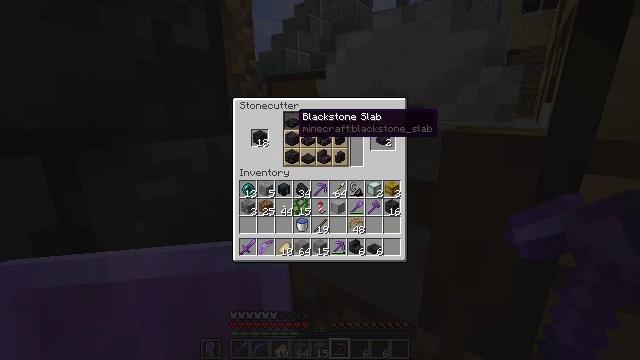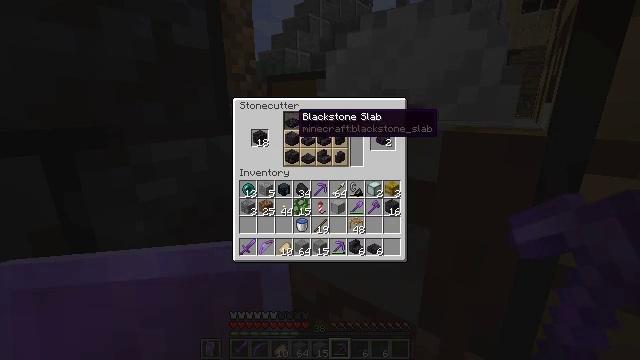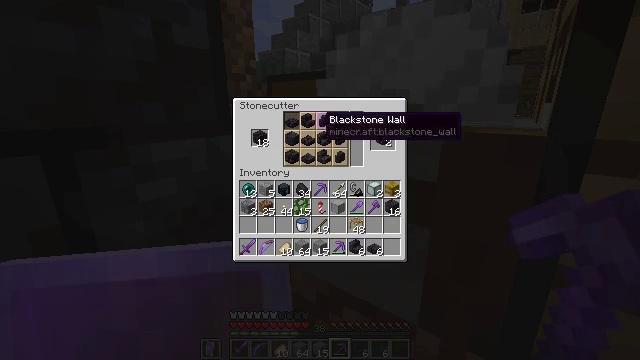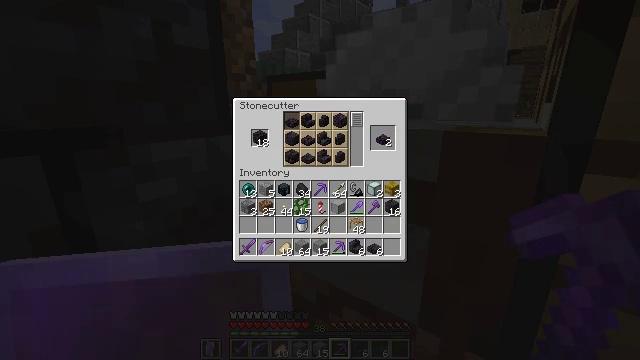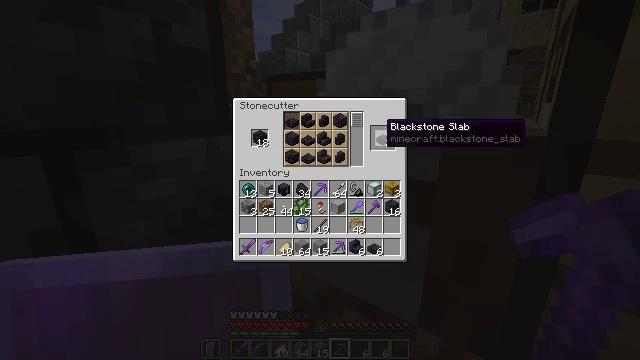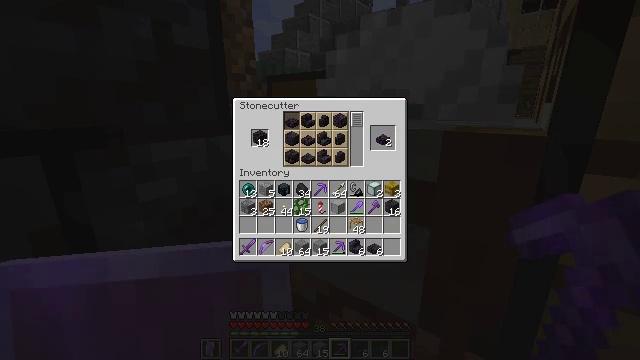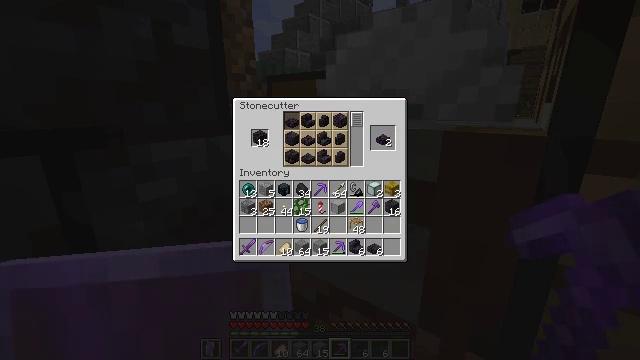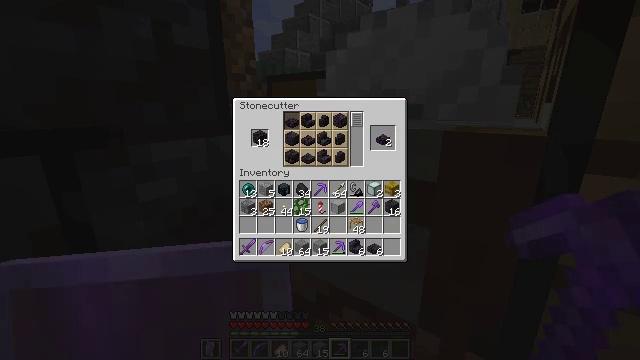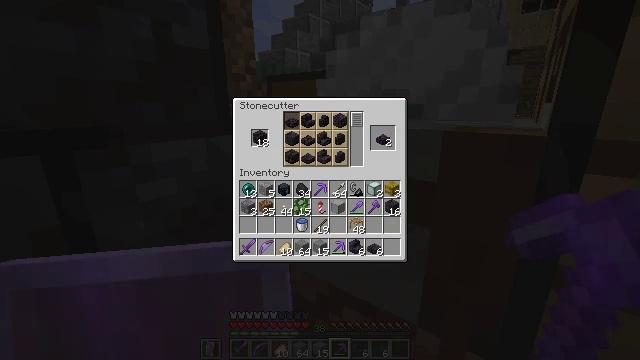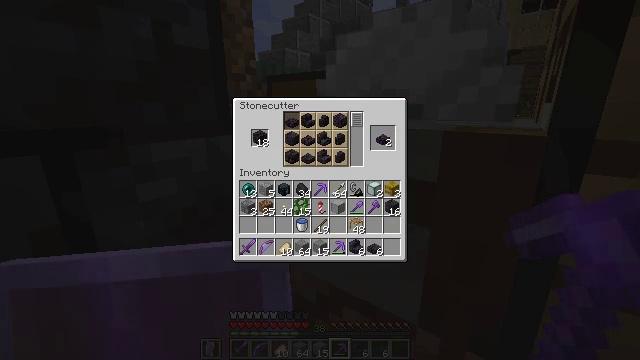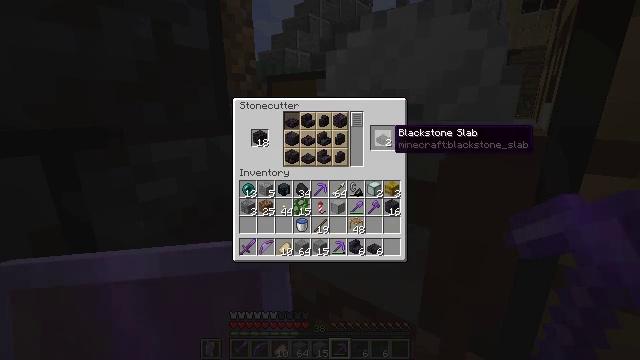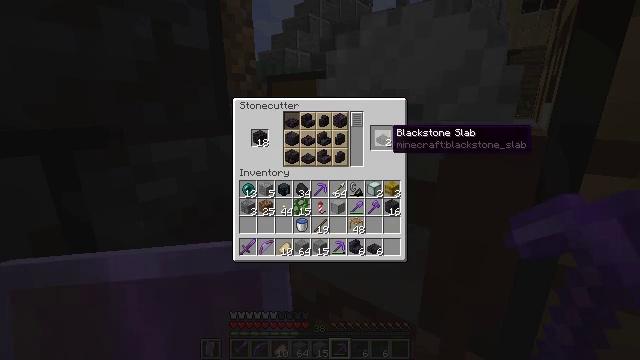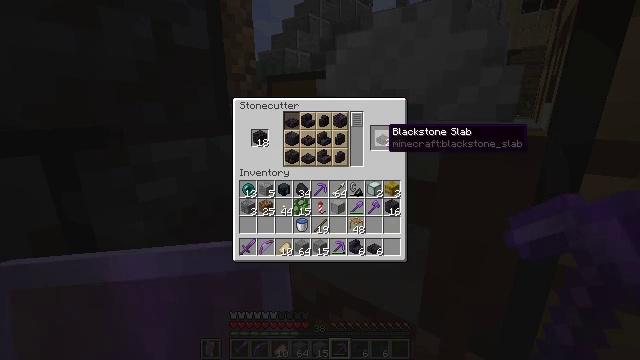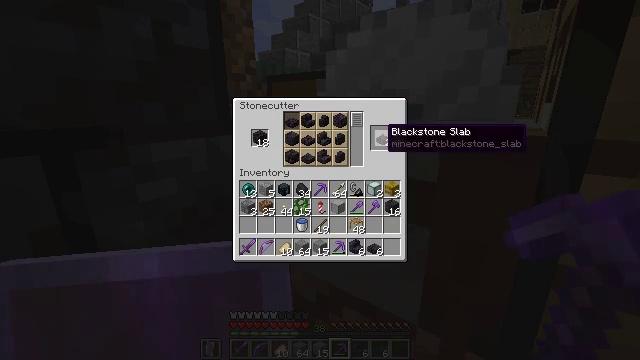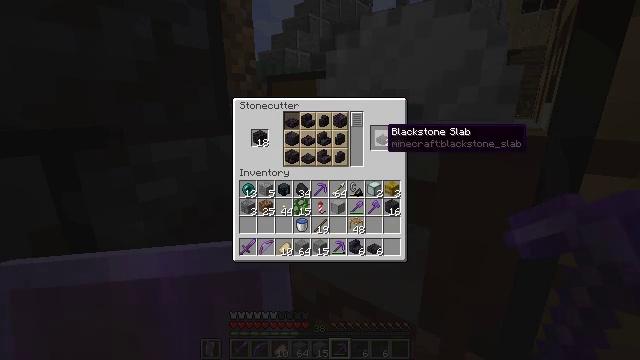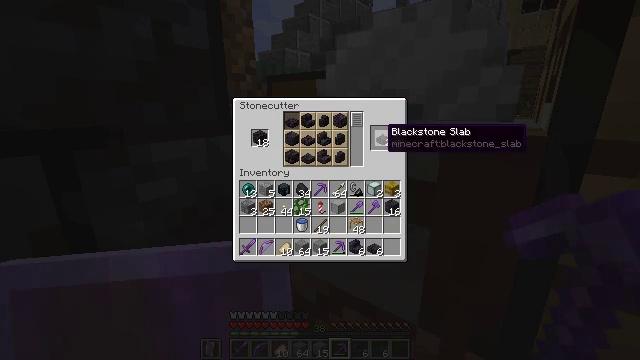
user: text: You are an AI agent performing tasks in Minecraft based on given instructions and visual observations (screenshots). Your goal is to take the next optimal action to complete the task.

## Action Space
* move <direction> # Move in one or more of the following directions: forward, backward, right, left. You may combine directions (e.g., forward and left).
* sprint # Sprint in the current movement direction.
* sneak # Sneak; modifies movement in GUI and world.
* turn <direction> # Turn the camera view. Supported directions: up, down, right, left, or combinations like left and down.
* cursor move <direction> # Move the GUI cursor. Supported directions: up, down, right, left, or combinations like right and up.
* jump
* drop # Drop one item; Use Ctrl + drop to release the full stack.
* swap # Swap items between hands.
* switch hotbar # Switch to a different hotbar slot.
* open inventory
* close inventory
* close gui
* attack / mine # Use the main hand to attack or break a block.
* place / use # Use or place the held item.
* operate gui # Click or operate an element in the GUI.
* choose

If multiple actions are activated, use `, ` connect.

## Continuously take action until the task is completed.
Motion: motion action
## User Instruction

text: craft item blackstone slab
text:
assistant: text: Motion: attack / mine
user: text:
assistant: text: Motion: turn right
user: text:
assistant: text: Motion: turn right
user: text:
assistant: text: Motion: turn right
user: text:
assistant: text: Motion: turn right
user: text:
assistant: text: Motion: no_op
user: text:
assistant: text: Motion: no_op
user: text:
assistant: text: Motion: no_op
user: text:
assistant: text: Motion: no_op
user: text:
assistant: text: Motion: turn left
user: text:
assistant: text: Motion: no_op
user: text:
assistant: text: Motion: no_op
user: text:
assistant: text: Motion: no_op
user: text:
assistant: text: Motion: no_op
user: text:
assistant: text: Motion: no_op
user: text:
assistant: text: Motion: attack / mine
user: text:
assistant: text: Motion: attack / mine
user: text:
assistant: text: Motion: attack / mine
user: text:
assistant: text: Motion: no_op
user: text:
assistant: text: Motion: no_op
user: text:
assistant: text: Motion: no_op